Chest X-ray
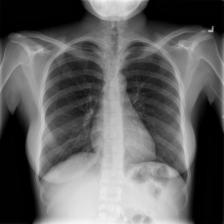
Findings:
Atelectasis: negative
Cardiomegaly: negative
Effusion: negative
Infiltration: negative
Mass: negative
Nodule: negative
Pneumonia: negative
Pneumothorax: negative
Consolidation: negative
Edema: negative
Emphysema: negative
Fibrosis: negative
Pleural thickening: negative
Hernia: negative